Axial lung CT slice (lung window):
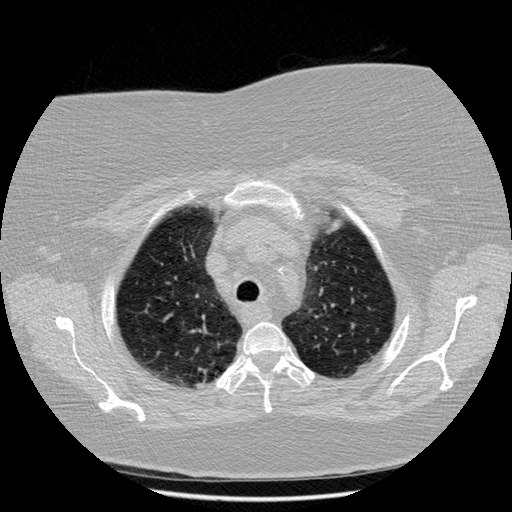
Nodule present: no